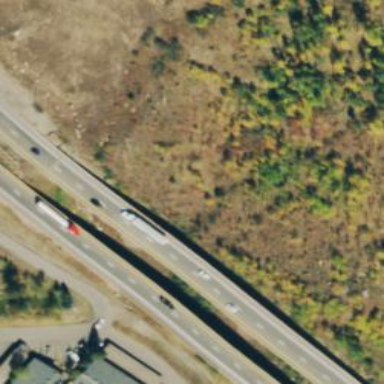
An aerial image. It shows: Viaduct bridge on asphalt motorway.